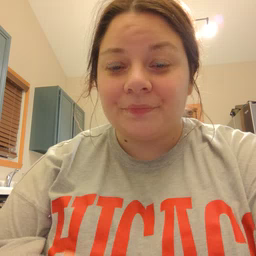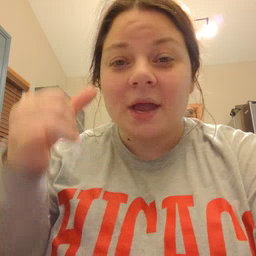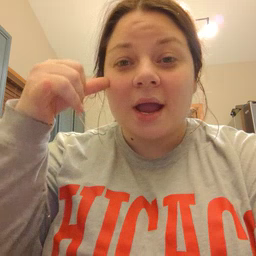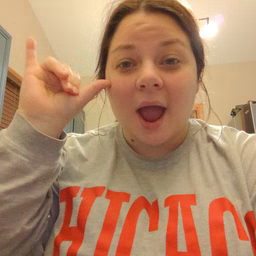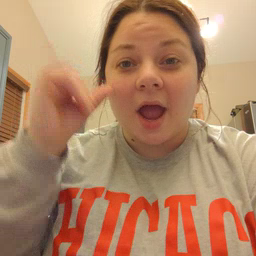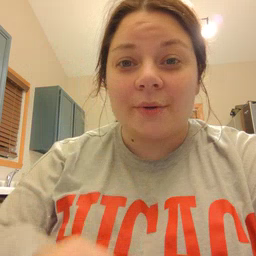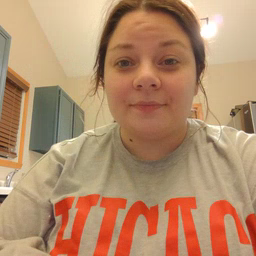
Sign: cow